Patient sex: F
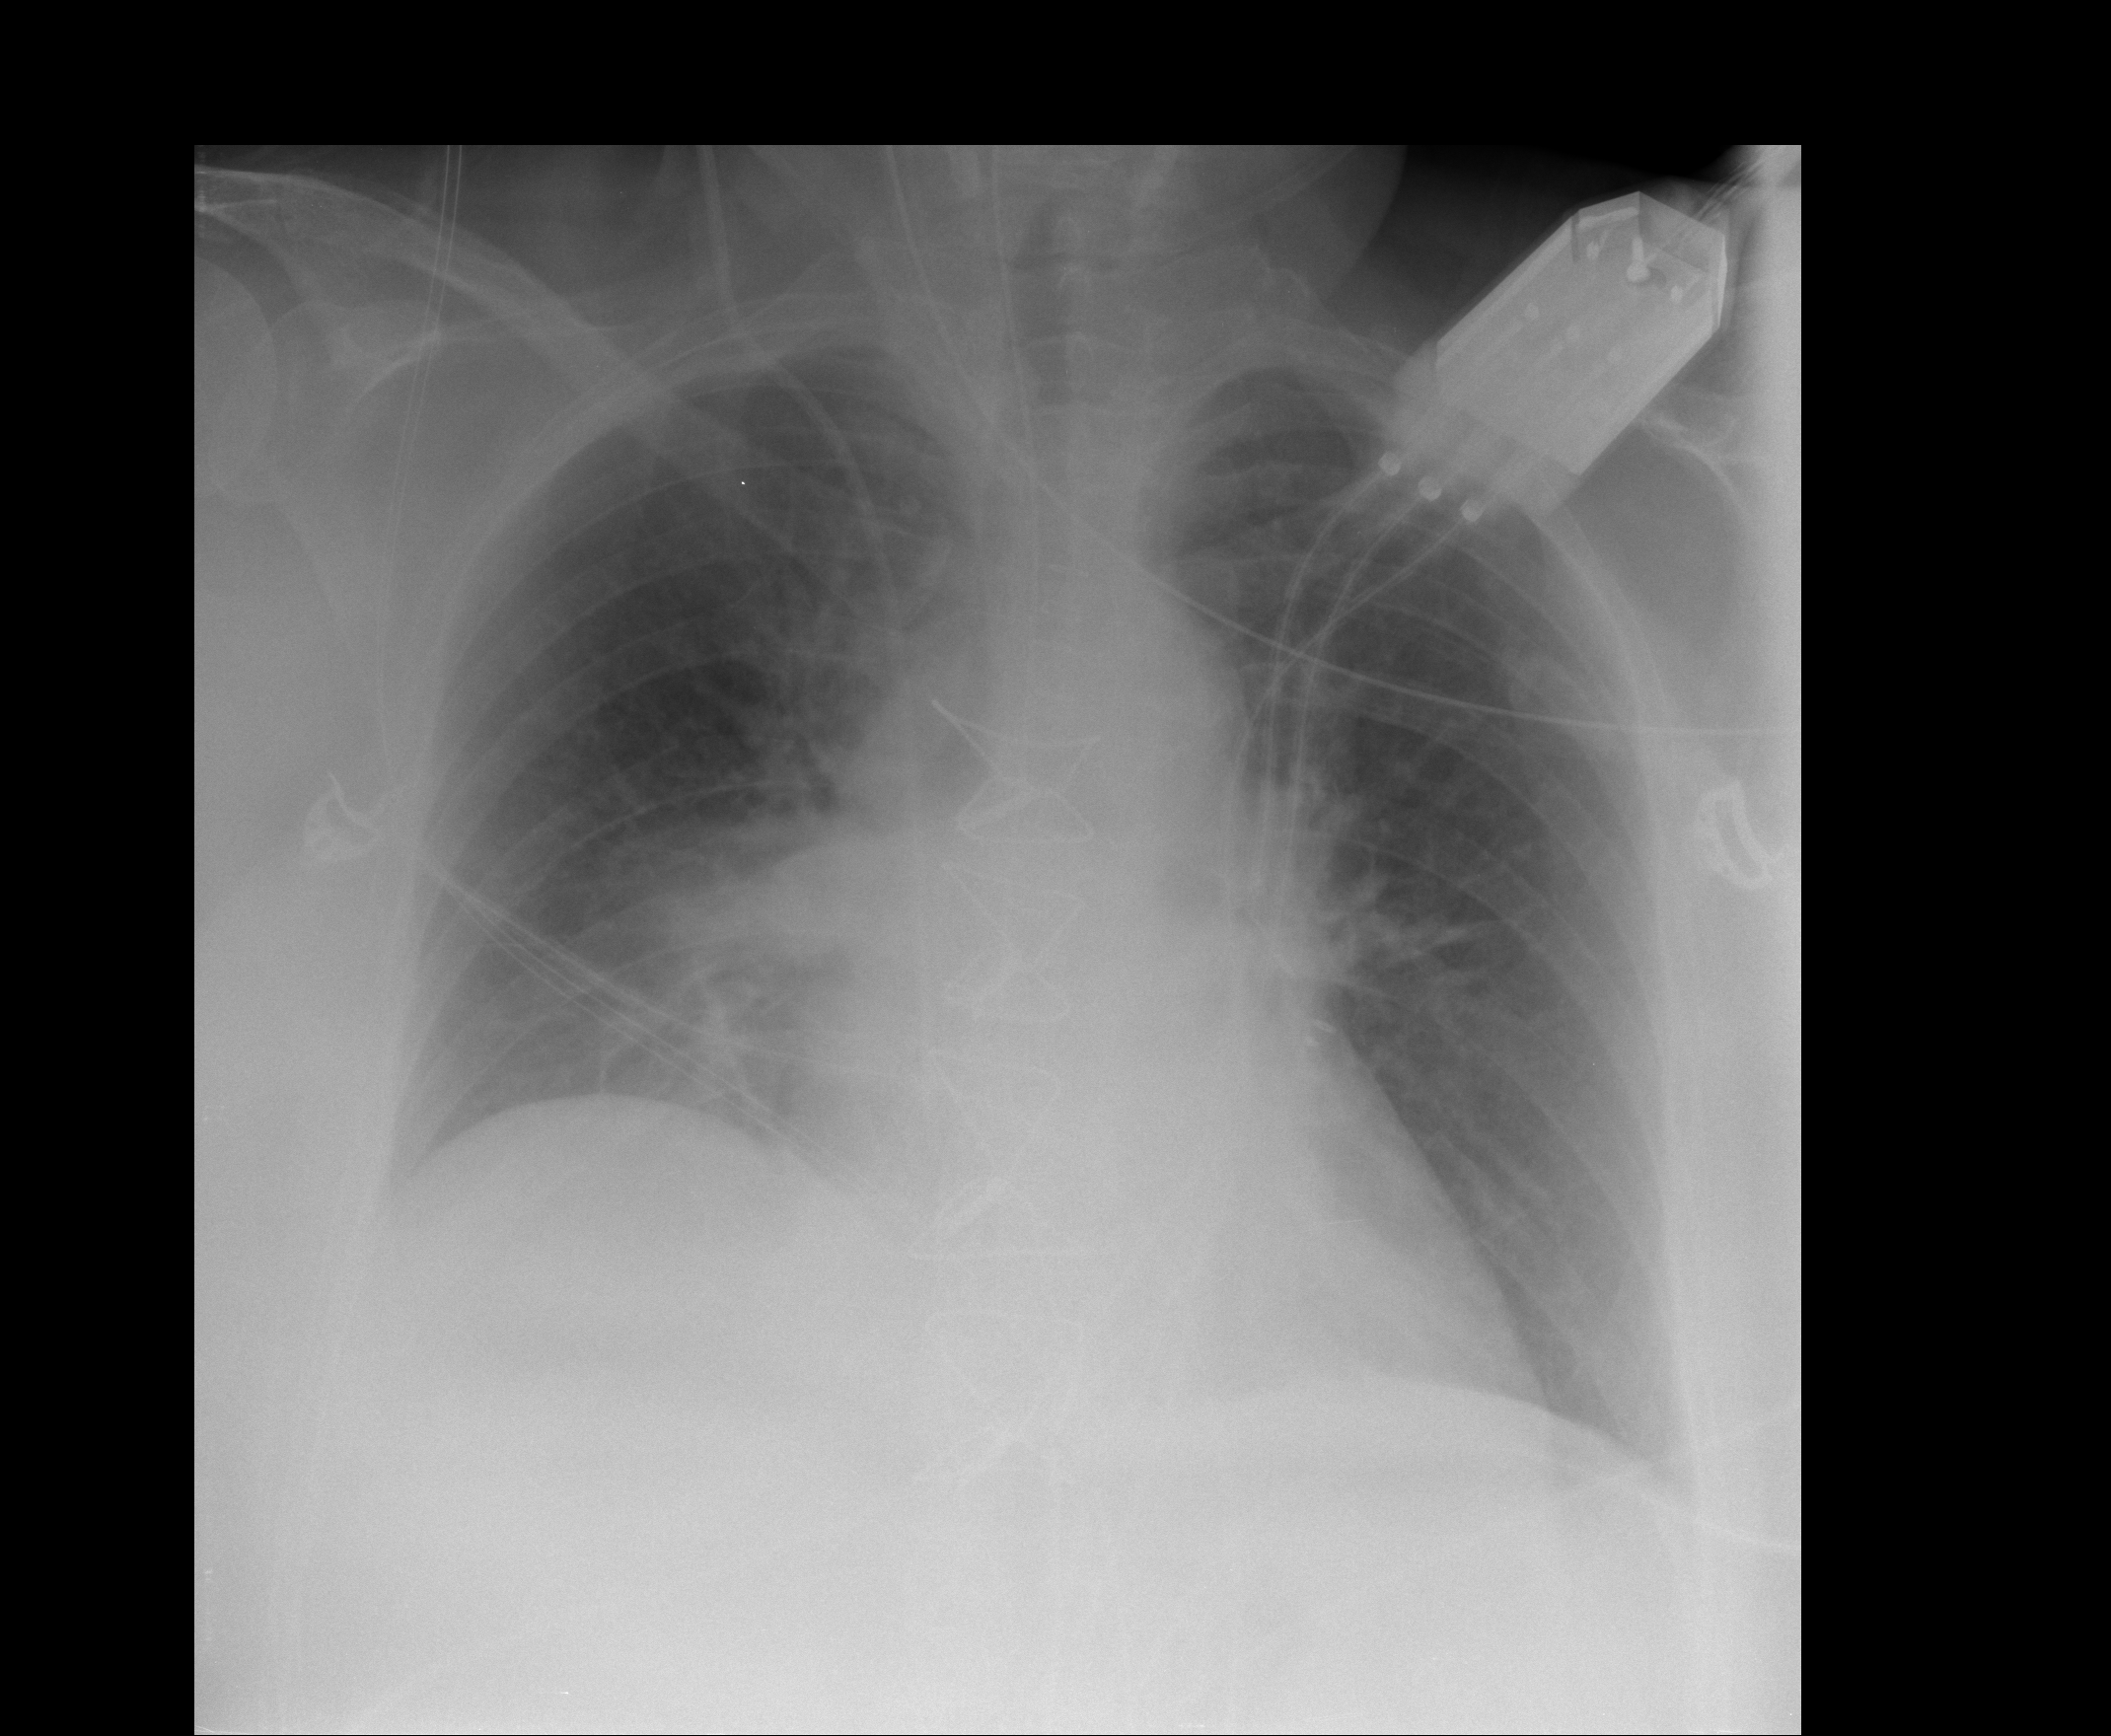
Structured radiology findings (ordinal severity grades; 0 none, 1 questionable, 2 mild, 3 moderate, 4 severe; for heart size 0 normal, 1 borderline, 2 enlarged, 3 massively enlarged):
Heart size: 0
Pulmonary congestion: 0
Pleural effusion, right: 0
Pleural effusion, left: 0
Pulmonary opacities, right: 2
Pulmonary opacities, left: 0
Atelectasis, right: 2
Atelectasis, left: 0